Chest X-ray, PA view. Patient: 44 years old, sex F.
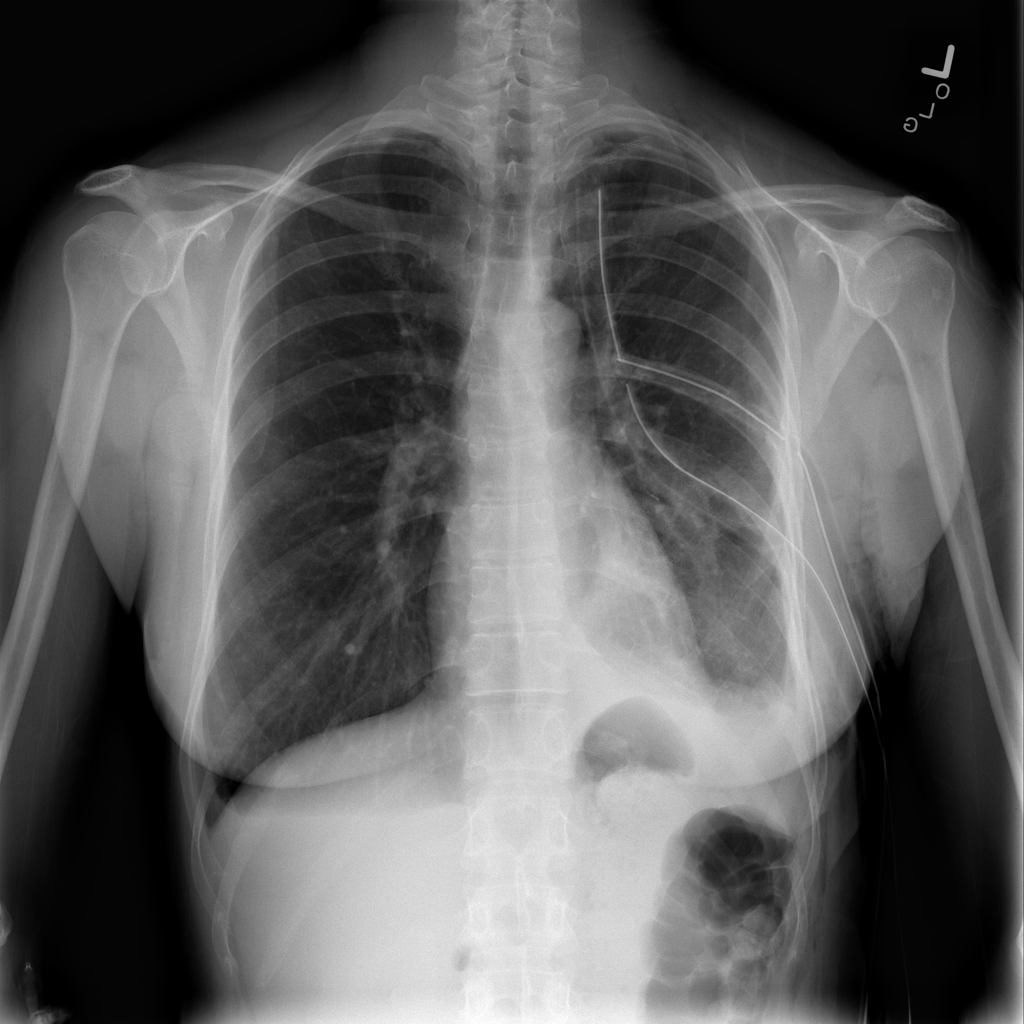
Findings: Effusion, Emphysema